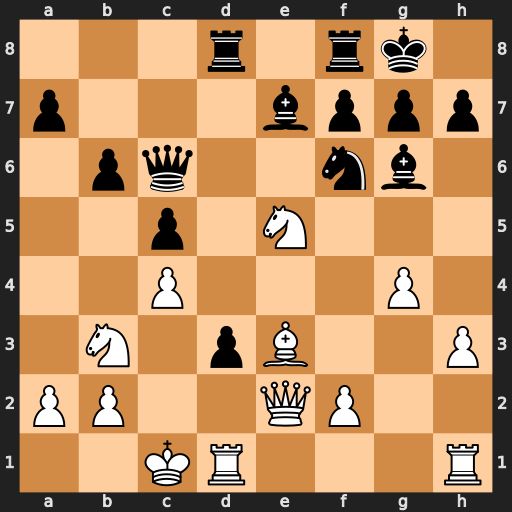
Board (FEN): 3r1rk1/p3bppp/1pq2nb1/2p1N3/2P3P1/1N1pB2P/PP2QP2/2KR3R
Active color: w
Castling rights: -
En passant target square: -
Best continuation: Nxc6 dxe2 Nxe7+